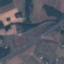
Land use / land cover class: Highway